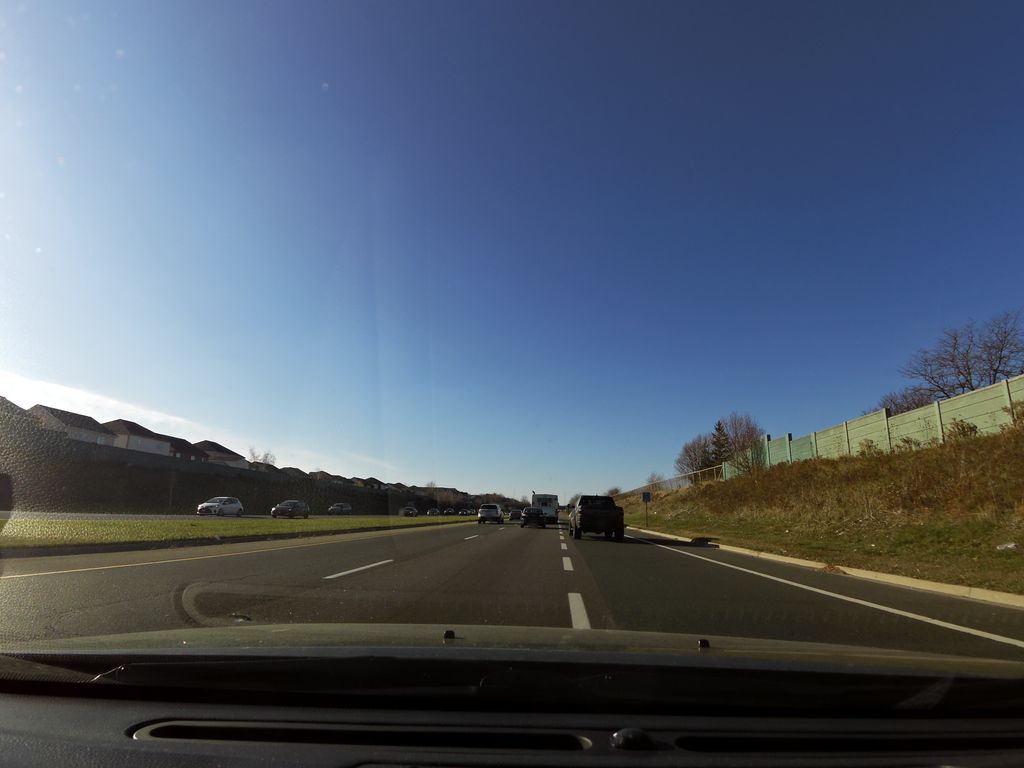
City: hamilton